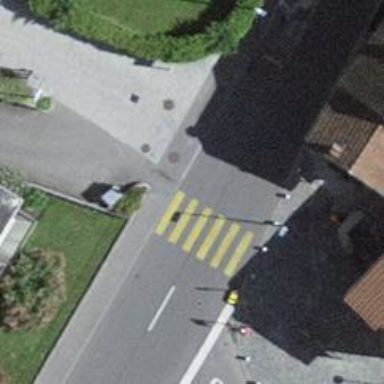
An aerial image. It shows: Marked crossing with zebra stripes on the road.